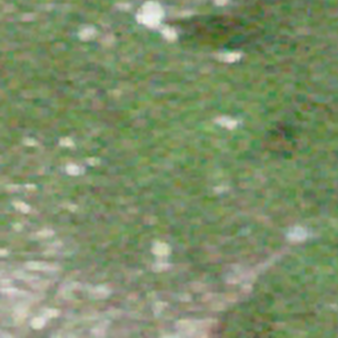
Label: other